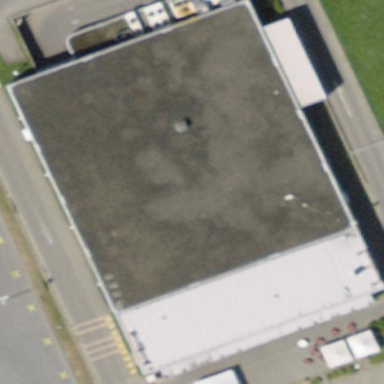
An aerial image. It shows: Supermarket building.